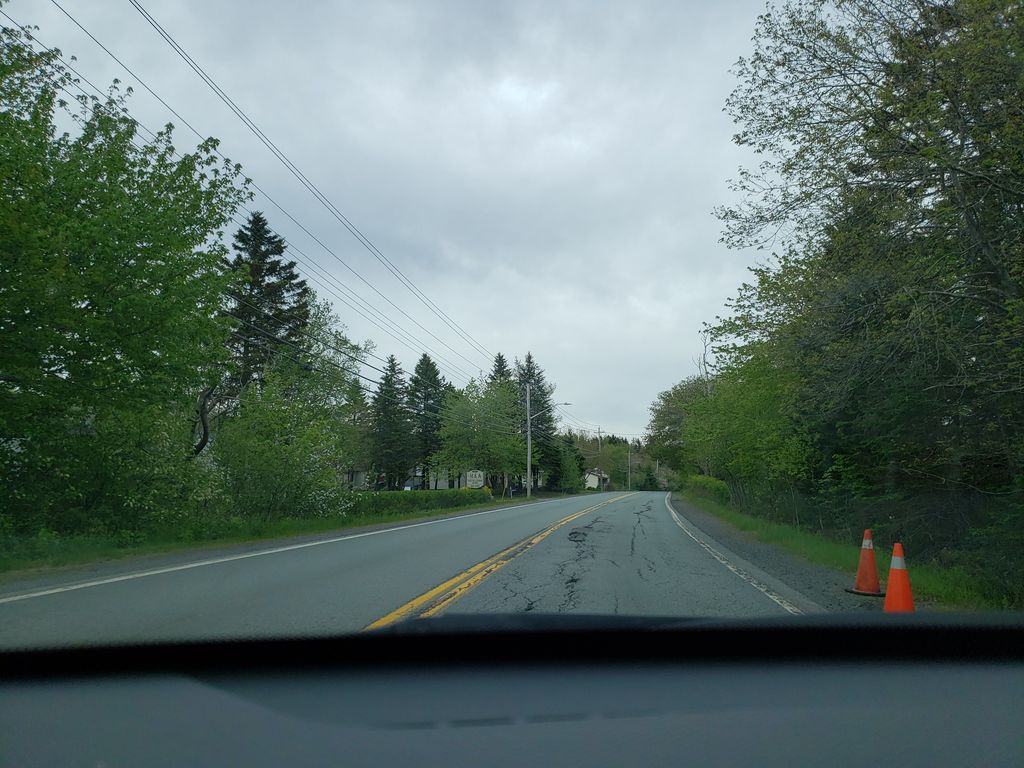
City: halifax